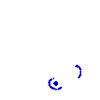
Particle: pion